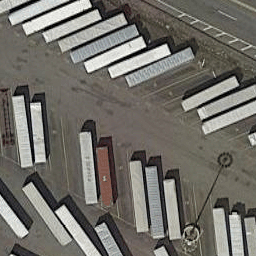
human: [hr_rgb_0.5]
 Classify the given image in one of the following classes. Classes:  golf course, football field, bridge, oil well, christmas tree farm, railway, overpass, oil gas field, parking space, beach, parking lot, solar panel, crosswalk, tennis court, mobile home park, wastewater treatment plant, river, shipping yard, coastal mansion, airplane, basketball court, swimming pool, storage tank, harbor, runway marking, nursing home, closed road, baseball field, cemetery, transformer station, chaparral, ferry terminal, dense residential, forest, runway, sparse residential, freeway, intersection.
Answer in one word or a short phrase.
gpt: shipping yard